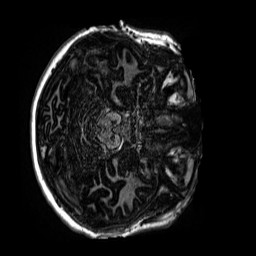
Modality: MP2RAGE
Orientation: axial
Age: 13
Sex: male
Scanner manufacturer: siemens
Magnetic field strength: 3 T
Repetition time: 4 s
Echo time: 0.00299 s